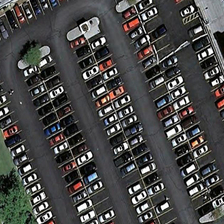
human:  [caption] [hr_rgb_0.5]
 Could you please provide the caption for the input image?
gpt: many cars are parked in a large parking lot with several sparse green trees .

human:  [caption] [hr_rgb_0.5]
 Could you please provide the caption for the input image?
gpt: many cars are parked in a large parking lot with several sparse green trees .

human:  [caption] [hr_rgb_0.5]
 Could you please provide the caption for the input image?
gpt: many cars are parked in a large parking lot with several sparse green trees .

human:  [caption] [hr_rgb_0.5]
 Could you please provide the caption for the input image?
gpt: many cars are parked in a large parking lot with several sparse green trees .

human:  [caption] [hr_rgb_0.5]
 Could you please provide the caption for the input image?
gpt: many cars are parked in a large parking lot with several sparse green trees .